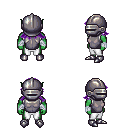
a pixel art fantasy rpg character, male body template, orc, green skin, steel chest armor, white pants, purple loose hair, metal helm, white cloth bandages, metal boots, four views (front, back, left, right), 2x2 character sprite sheet, small pixel art, hard edges, no anti-aliasing